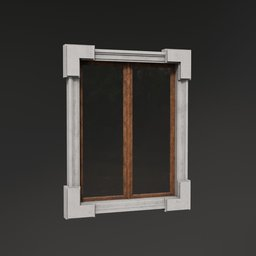
Label: architecture